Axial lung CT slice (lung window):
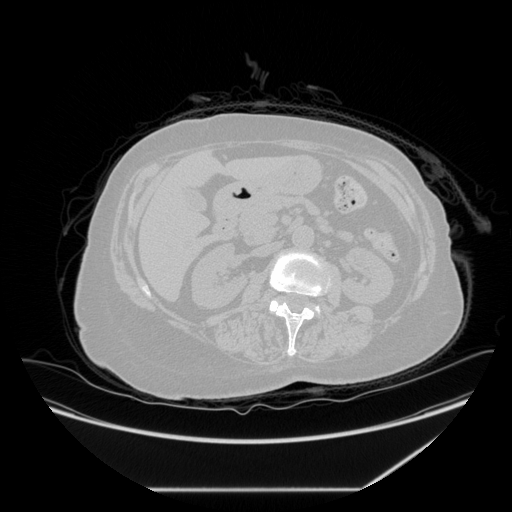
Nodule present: no